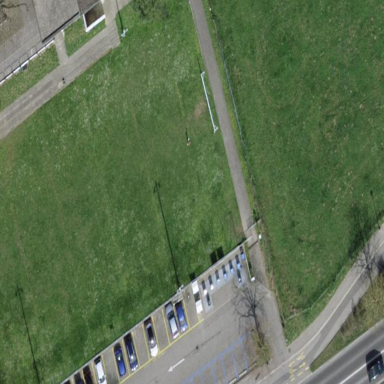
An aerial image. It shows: Soccer pitch for outdoor sports and leisure activities.